Question: I created a little UserControl and it works perfectly.
During design view in Visual Studio, I need to modify some things as the control is resized.
Here's the control:

It's a comboxBox, that is used to display the selected color; and a XAML usercontrol. But that's not quite important.
Basically what I want is that if someone resizes this control during design view in Visual Studio, that little black block remains 1px away from the right side of the control.
I have tried modifying the code in the InitializingComponent() method but it seems that you can't do that.
Thanks for the suggestions and help.
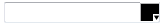
Answer: You should set the child control's 'Anchor' to 'Right'.
For more information, see <URL>.